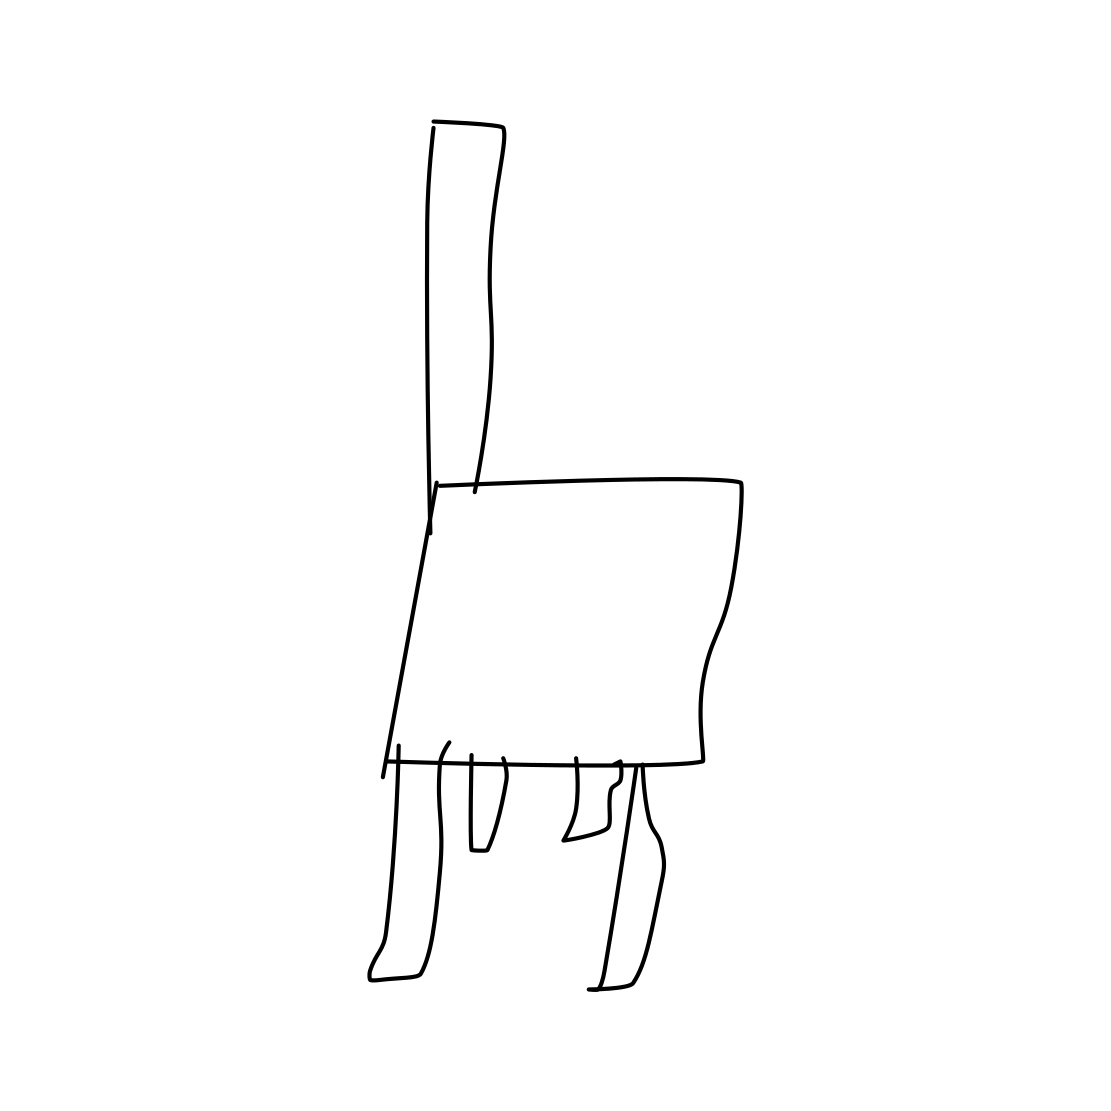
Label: chair